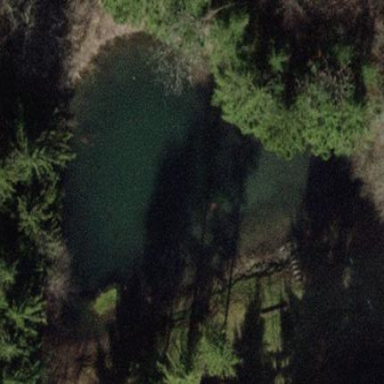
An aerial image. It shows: Serene pond surrounded by nature.